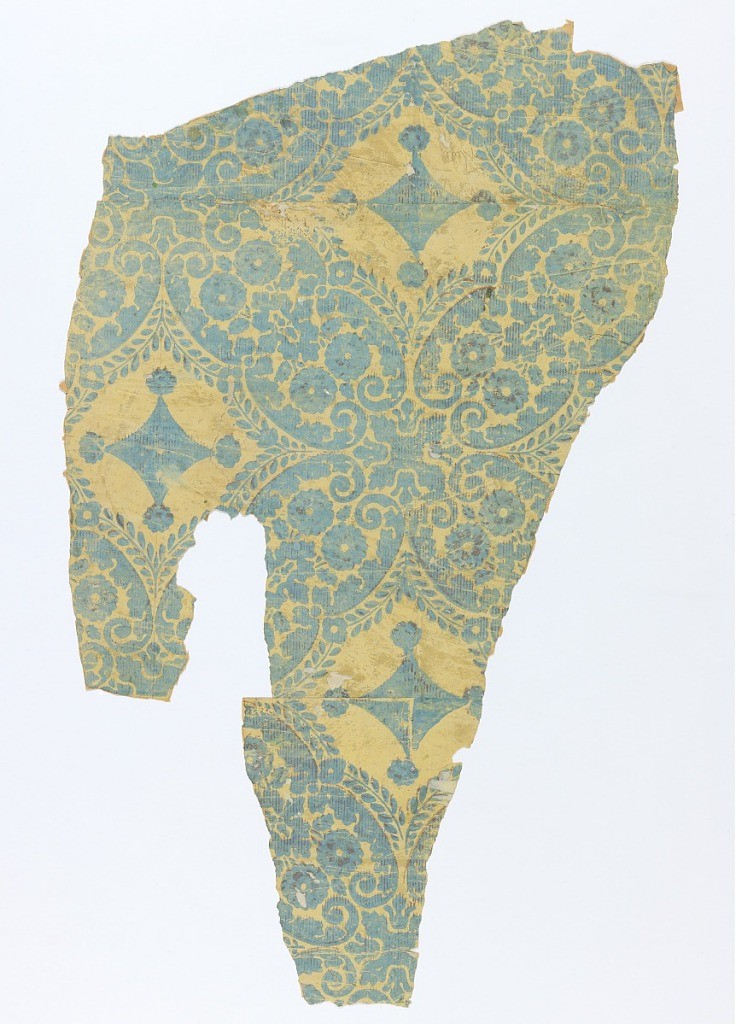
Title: Sidewall
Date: ca. 1820
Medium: Block-printed on handmade paper
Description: Original document for "Diamond Damask". Blue diamonds in floral framework with brown striped overprinting. Printed on yellow ground.